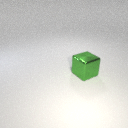
large green metal cube